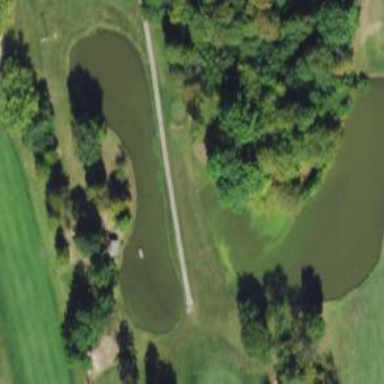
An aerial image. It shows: Picturesque scene of golf course with lateral water hazard.